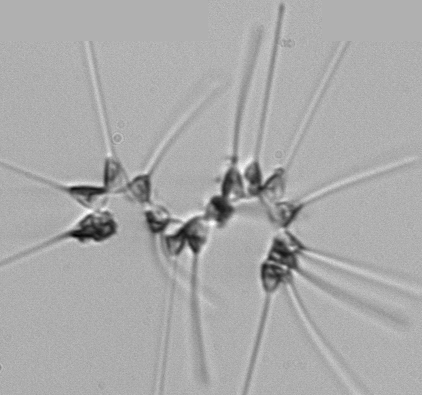
Label: Asterionellopsis_glacialis